Interaction volume radius: 5 \u00c5
Interaction volume height: 40 \u00c5
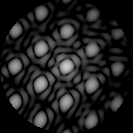
Disorder parameter: 0.103